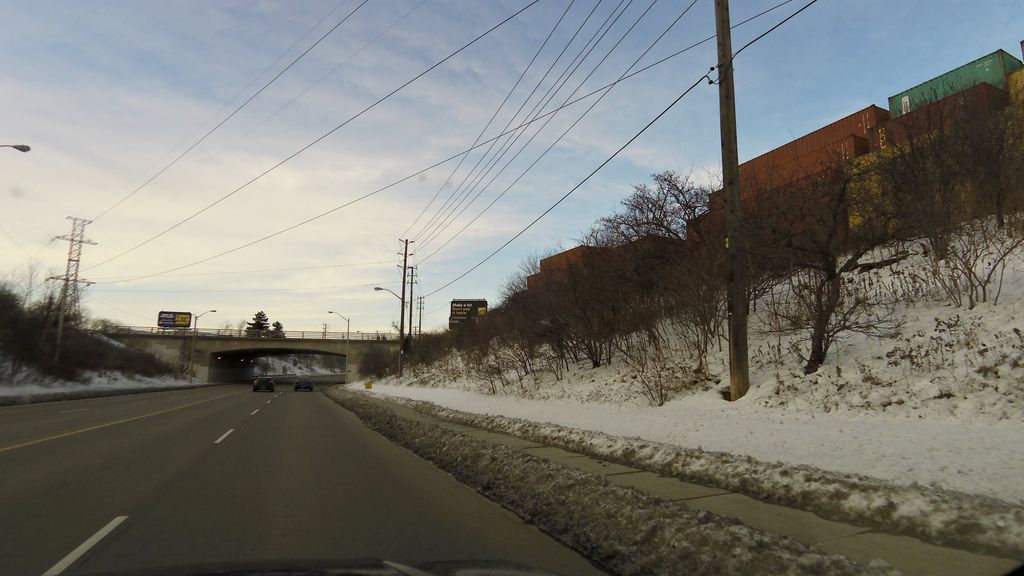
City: toronto